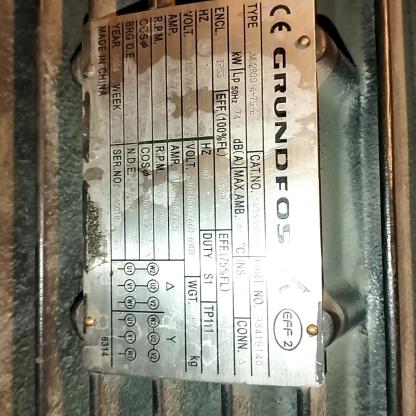
Klasa: tabliczka-znamionowa